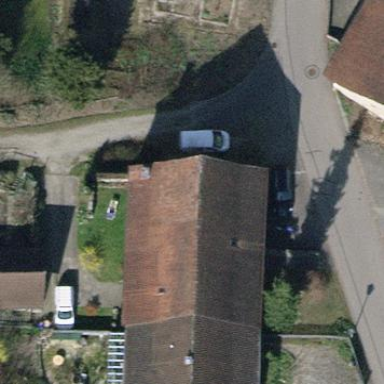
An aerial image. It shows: Semi-detached house with gabled roof.